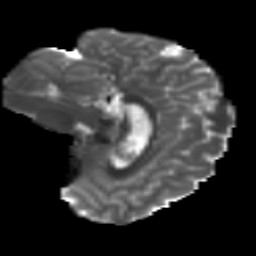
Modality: T2w
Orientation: sagittal
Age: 16
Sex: male
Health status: ill
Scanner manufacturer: ge
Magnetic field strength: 3 T
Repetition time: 6.752 s
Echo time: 0.079 s